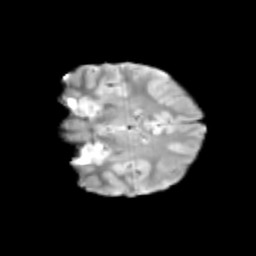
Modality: T2w
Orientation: coronal
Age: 11
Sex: male
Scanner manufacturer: siemens
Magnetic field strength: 3 T
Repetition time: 3.8 s
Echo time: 0.07 s